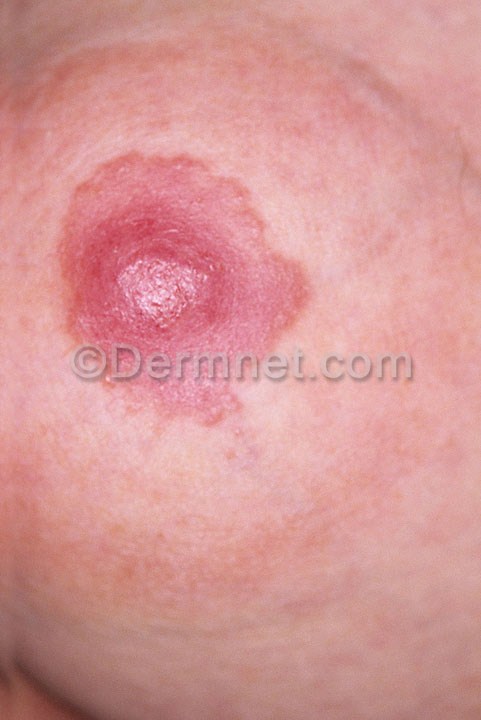
Disease: Actinic Keratosis Basal Cell Carcinoma and other Malignant Lesions